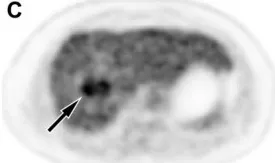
Axial PET.
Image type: radiology (pet)